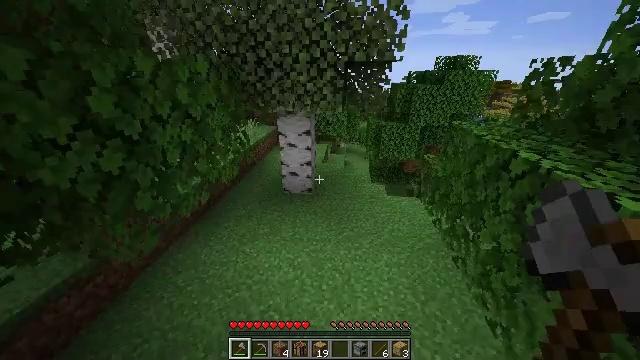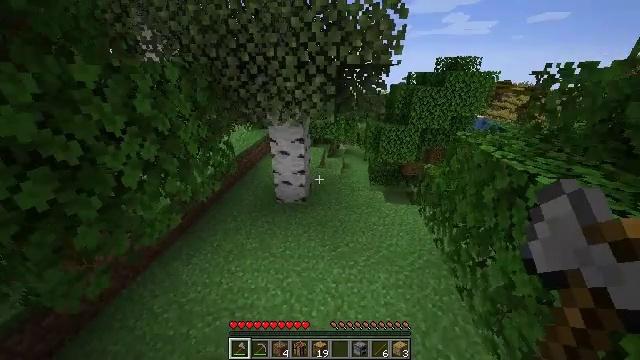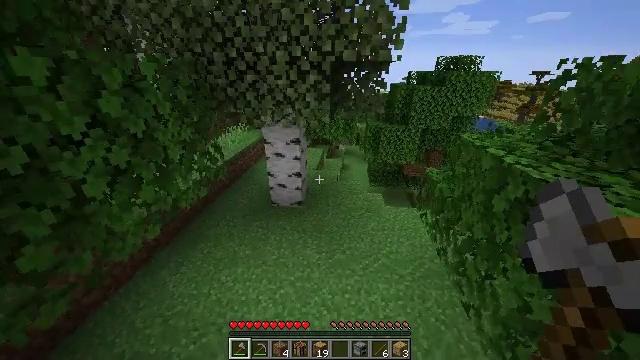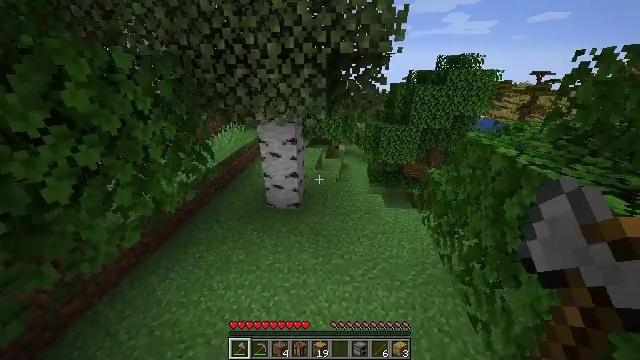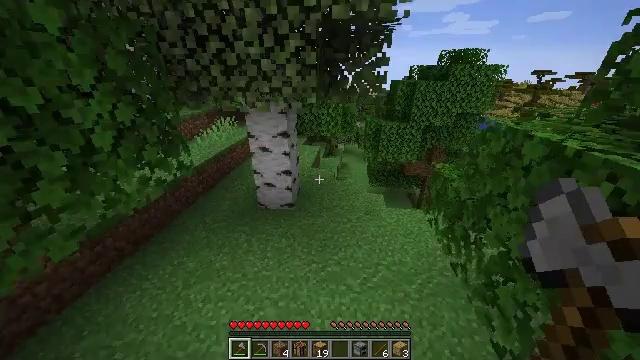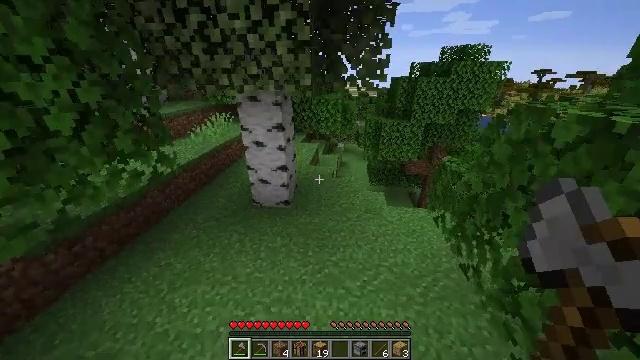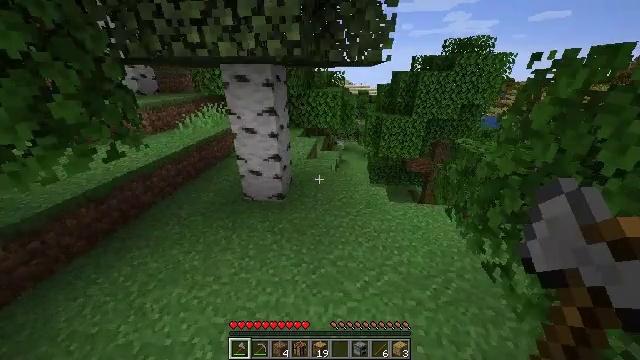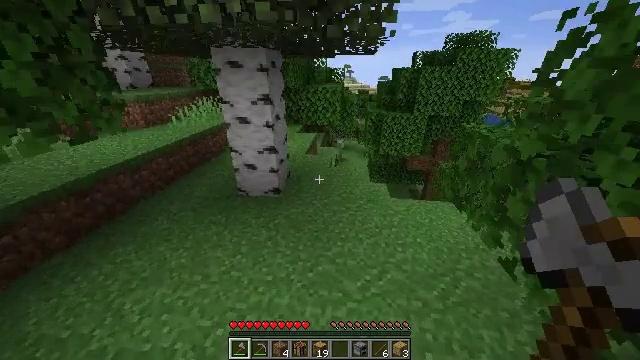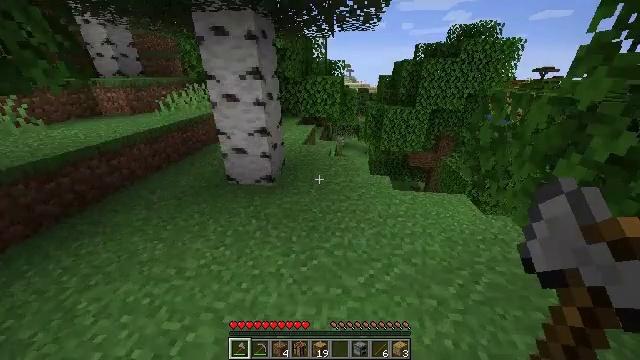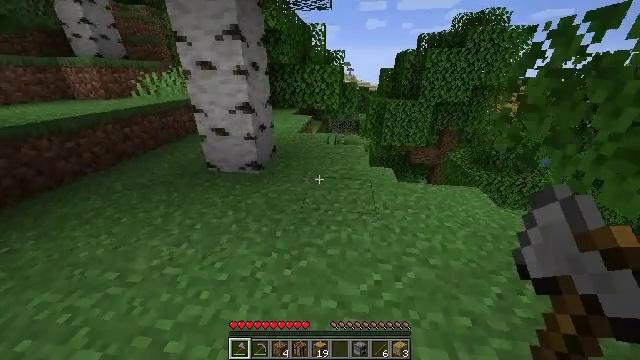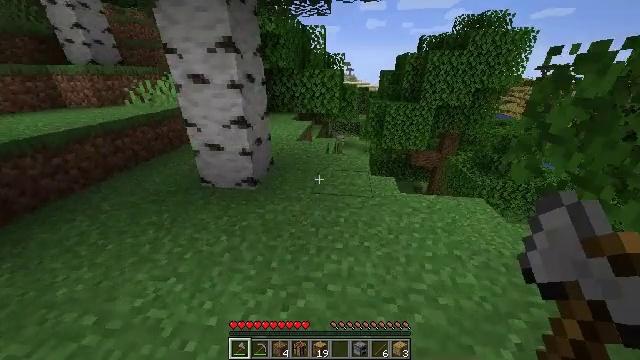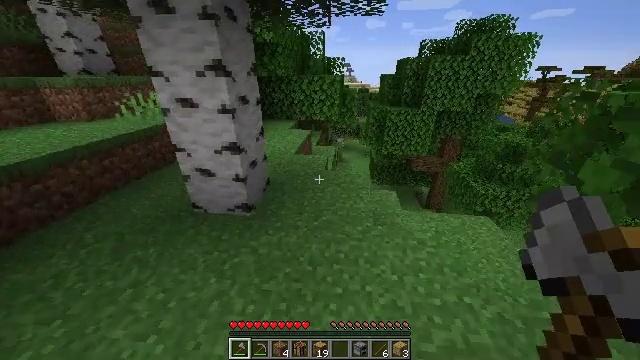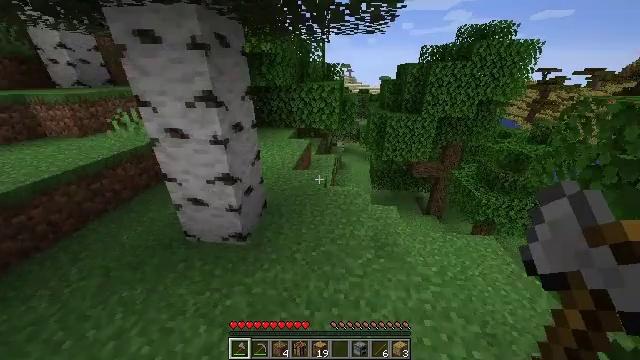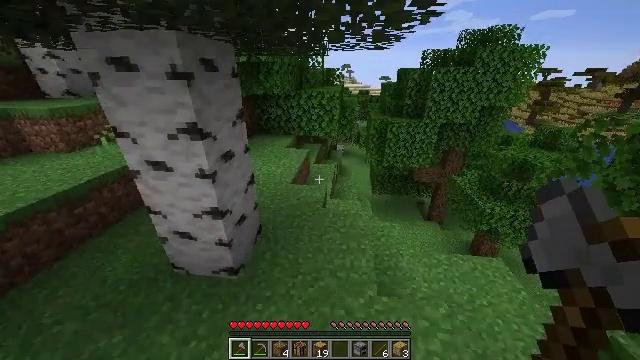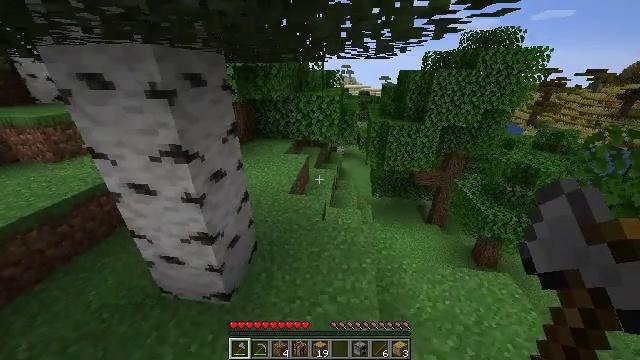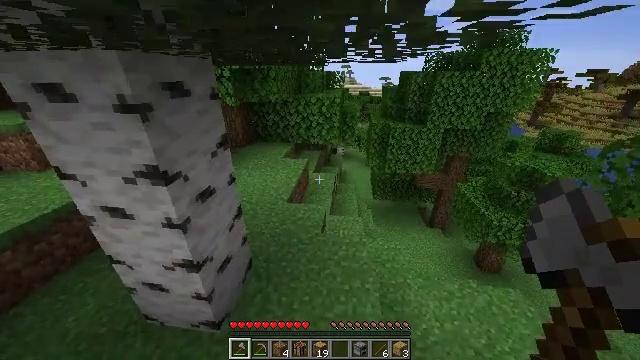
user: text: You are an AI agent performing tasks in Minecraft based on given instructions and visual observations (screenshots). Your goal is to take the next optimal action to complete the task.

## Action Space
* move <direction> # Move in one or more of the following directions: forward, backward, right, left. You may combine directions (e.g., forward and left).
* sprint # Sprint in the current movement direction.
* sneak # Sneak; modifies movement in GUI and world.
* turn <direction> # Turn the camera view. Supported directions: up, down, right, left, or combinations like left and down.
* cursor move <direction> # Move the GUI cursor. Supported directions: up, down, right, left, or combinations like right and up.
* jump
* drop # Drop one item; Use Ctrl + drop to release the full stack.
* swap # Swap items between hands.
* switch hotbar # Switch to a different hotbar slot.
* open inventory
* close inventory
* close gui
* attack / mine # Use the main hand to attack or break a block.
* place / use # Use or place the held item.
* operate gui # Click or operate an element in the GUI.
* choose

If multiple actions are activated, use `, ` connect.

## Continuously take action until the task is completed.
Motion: motion action
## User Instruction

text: Mine tall seagrass from underwater.
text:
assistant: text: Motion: move forward, sprint, jump
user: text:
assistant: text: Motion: move forward, sprint, jump
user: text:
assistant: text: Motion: move forward, sprint, jump
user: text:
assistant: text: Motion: move forward, sprint, jump
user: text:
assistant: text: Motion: move forward, sprint, jump
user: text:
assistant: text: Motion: move forward, sprint, jump
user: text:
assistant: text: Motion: move forward, sprint, jump
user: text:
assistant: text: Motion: move forward, sprint, jump
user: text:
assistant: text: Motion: move forward, sprint, jump
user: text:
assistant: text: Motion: move forward, sprint, jump
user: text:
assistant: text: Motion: move forward, sprint
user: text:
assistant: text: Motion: move forward, sprint
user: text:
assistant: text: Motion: move forward, sprint
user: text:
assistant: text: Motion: move forward, sprint
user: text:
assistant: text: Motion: move forward, sprint
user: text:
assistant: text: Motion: move forward, sprint
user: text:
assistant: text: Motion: move forward, sprint
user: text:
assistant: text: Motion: move forward, sprint
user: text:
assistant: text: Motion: move forward, sprint
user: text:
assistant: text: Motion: move forward, sprint, turn right
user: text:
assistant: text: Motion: move forward, sprint, turn right
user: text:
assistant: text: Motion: move forward, sprint, turn right
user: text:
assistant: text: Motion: move forward, sprint, turn right
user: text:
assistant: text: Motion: move forward, sprint
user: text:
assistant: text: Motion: move forward, sprint
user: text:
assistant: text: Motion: move forward, sprint
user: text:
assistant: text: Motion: move forward, sprint
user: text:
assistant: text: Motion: move forward, sprint
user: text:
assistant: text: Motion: move forward, sprint
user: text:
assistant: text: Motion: move forward, sprint